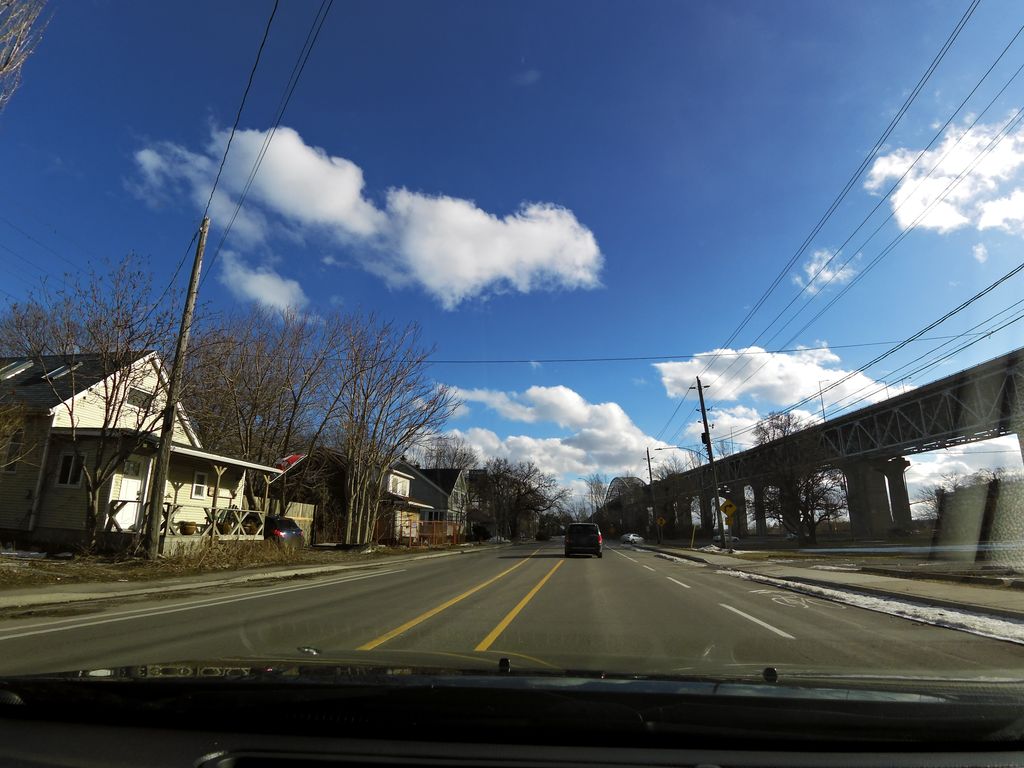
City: hamilton